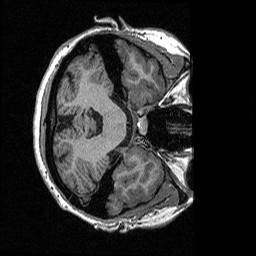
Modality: T1w
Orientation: axial
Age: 28
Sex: female
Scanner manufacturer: siemens
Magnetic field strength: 3 T
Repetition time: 2.3 s
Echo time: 0.00298 s